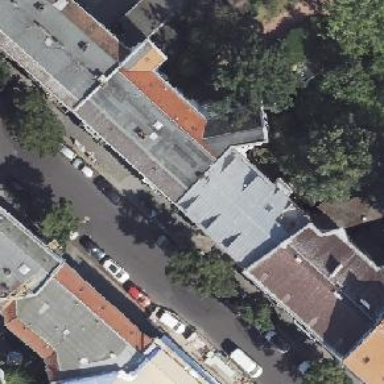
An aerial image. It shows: Building with saltbox-shaped roof.